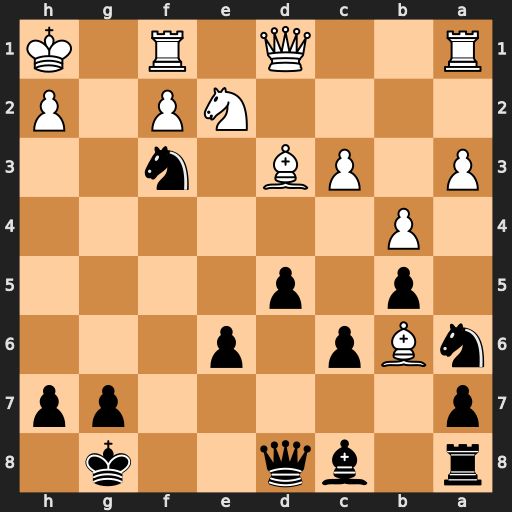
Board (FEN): r1bq2k1/p5pp/nBp1p3/1p1p4/1P6/P1PB1n2/4NP1P/R2Q1R1K
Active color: b
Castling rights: -
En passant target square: -
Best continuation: Qh4 Kg2 e5